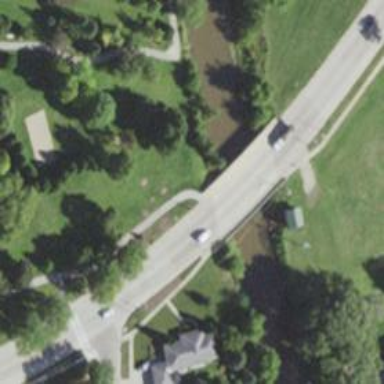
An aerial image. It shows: Secondary road crossing bridge.